Question: I am creating 'ImageView' in code:
'''
ImageView vlogo = new ImageView(v.getContext());
RelativeLayout.LayoutParams vlogoParams = new RelativeLayout.LayoutParams(
RelativeLayout.LayoutParams.WRAP_CONTENT,
RelativeLayout.LayoutParams.WRAP_CONTENT);
vlogoParams.addRule(RelativeLayout.ALIGN_TOP,tv_visitor.getId());
vlogoParams.addRule(RelativeLayout.ALIGN_LEFT, tv_visitor.getId());
vlogoParams.addRule(RelativeLayout.ALIGN_BOTTOM, tv_visitor.getId());
vlogo.setLayoutParams(vlogoParams);
vlogo.setImageResource(R.drawable.star);
rl.addView(vlogo);
'''
The image is "scaled" by aligning it to 'TOP' and 'BOTTOM' of previously created tv_visitor view (that has been added to relative layout). But I asume that it isn't layedout yet(?). .requestLayout just before this code doesn't change a thing.

By doing that I'm setting ImageView's height to the height of tv_visitor view. Which is OK. However the width seems to stay original.
And here comes the problem. The width stays not scaled. How should I proceed then?
As requested in comments I provide more info:
'''
<?xml version="1.0" encoding="utf-8"?>
<ScrollView xmlns:android="http://schemas.android.com/apk/res/android"
android:id="@+id/news_scrollView"
android:layout_width="match_parent"
android:layout_height="match_parent"
android:background="#ff000000"
android:scrollbars="none">
<RelativeLayout xmlns:android="http://schemas.android.com/apk/res/android"
android:layout_width="match_parent"
android:layout_height="wrap_content"
android:id="@+id/fragment_news2">
<View
android:id="@+id/anchor_n"
android:layout_width="0dp"
android:layout_height="0dp"
android:background="#ffbb00"
android:layout_alignParentTop="true"
android:layout_alignParentLeft="true" />
</RelativeLayout>
</ScrollView>
'''
The View is passed as an parameter and layout is gotten by:
'''
RelativeLayout rl = (RelativeLayout) v.findViewById(R.id.fragment_news2);
'''
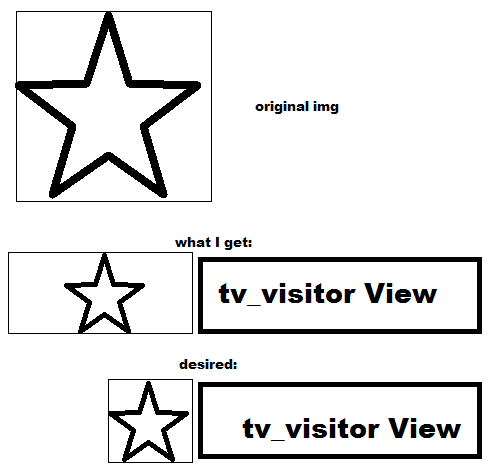
Answer: The problem is due to the scaling of 'Imageview', since by default imageview is using <URL>. As per the documentation FIT_CENTER performs the following operation:
> Compute a scale that will maintain the original src aspect ratio, but
will also ensure that src fits entirely inside dst. At least one axis
(X or Y) will fit exactly. .
Since the Image is resized and centered, you are seeing extra spaces on both left and right side. To avoid that set ScaleType to <URL> which in turn aligns the result to the right will solve the problem.
'''
vlogo.setScaleType(ImageView.ScaleType.FIT_END);
'''